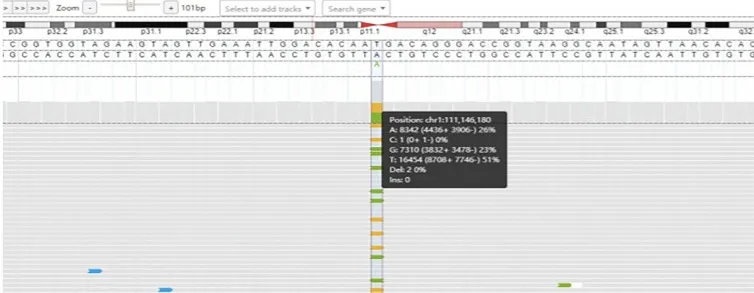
(B) Visualization of the output bam file on Integrate Genome Viewer software tool. KCNA2 gene region around the mutations c.1225A > T and c.1225A > C was analyzed with a 6950 x coverage; the sequence was shown in the forward strand. Vertical dotted lines showed the position relative to the missense mutations.
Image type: chart (chart)